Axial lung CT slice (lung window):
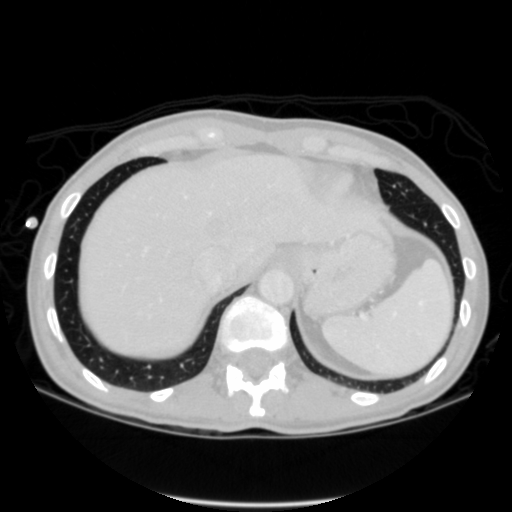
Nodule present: no